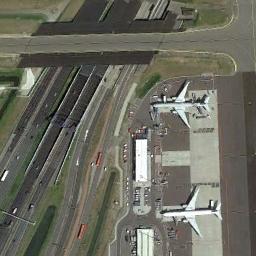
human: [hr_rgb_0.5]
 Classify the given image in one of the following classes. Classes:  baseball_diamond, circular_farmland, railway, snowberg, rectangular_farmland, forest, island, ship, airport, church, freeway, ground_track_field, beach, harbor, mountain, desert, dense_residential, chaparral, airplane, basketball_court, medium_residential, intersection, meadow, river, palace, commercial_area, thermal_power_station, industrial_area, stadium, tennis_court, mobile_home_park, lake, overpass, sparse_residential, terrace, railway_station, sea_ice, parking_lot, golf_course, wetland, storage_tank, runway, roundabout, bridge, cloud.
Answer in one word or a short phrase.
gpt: airplane